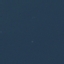
Label: SeaLake